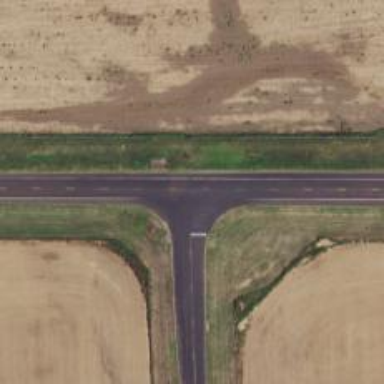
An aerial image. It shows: Secondary road.